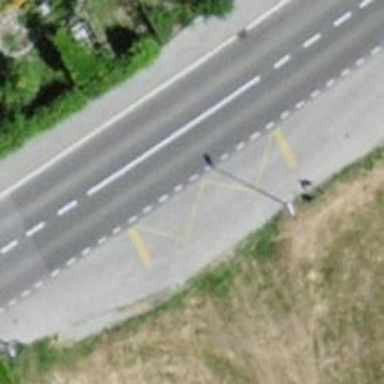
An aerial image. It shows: Bus stop with platform for public transport.